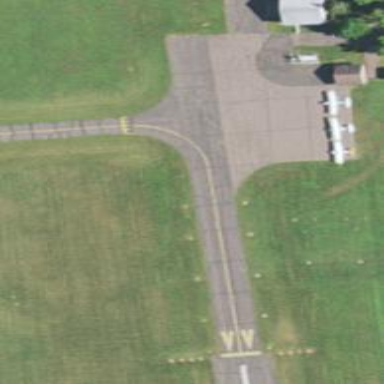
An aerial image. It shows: Apron at the airport.